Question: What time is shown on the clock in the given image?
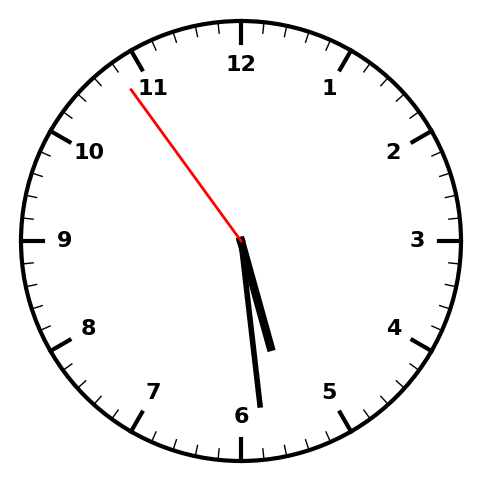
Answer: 05:28:54